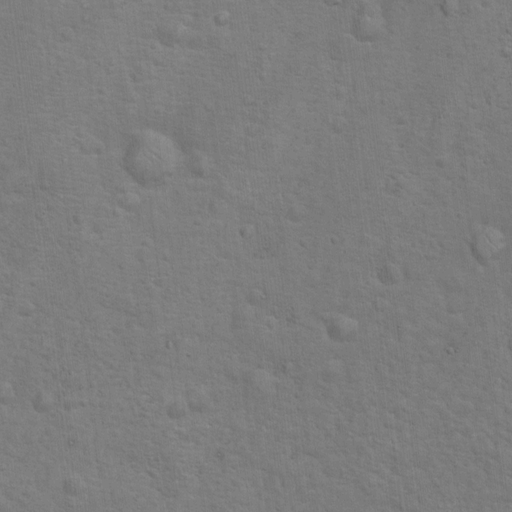
Classes present: Background